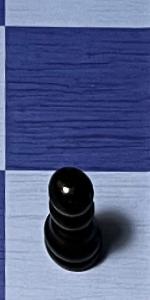
Label: Pawn_Black